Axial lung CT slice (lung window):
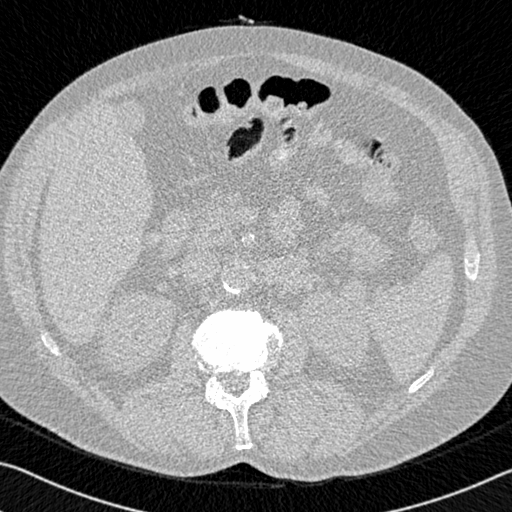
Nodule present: no